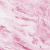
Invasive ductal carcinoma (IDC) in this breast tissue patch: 0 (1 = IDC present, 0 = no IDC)